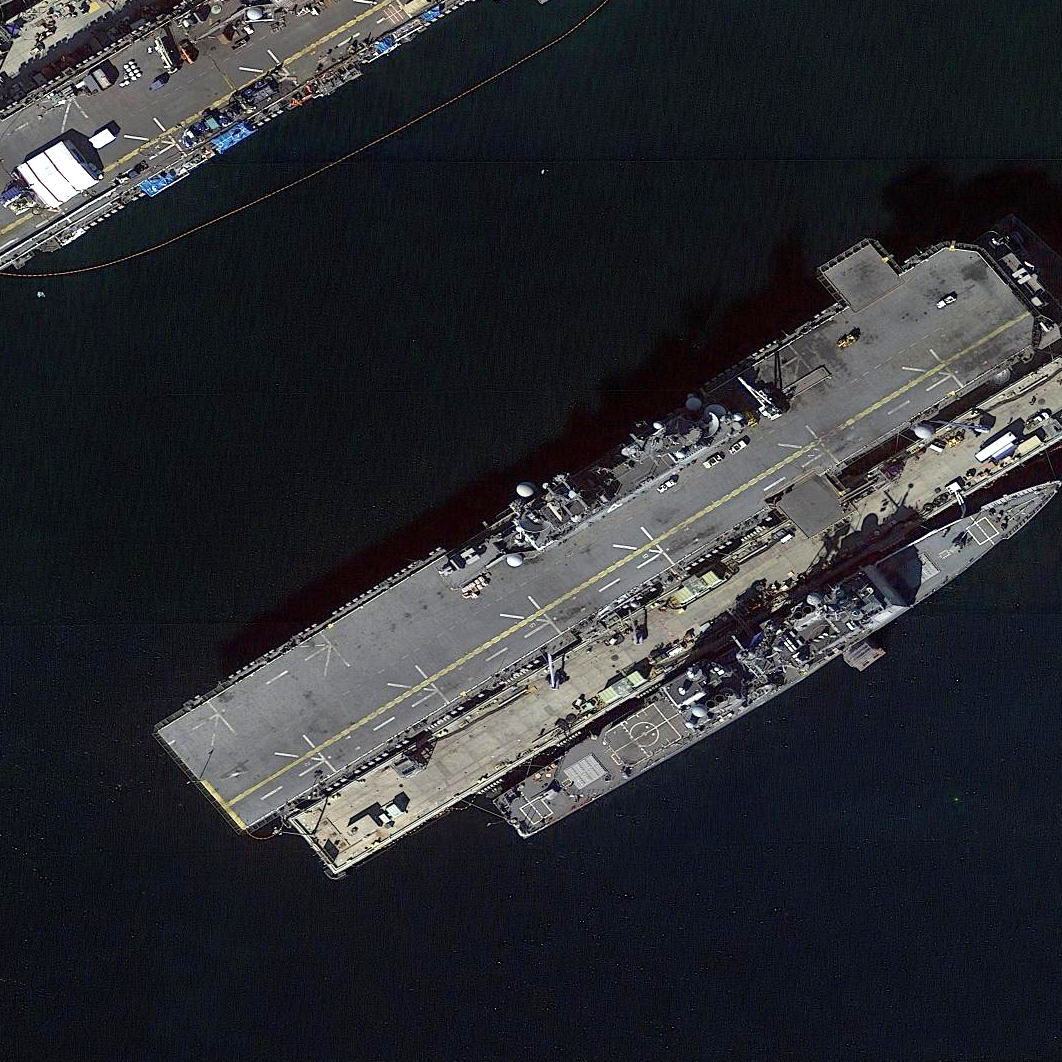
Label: assault